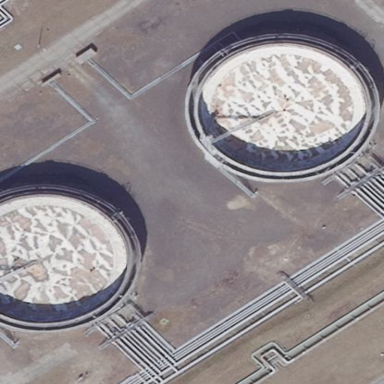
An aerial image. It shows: Storage tank which is man-made and housed in building.